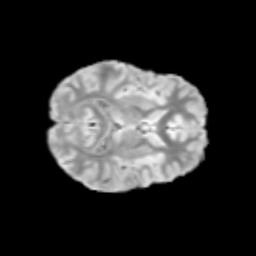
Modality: T2w
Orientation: axial
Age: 10
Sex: female
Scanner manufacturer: siemens
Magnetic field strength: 3 T
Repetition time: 3.8 s
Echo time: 0.07 s